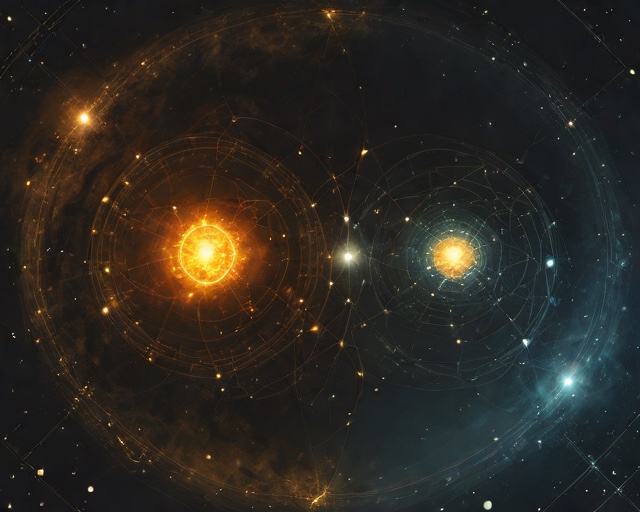
Category: Valentine